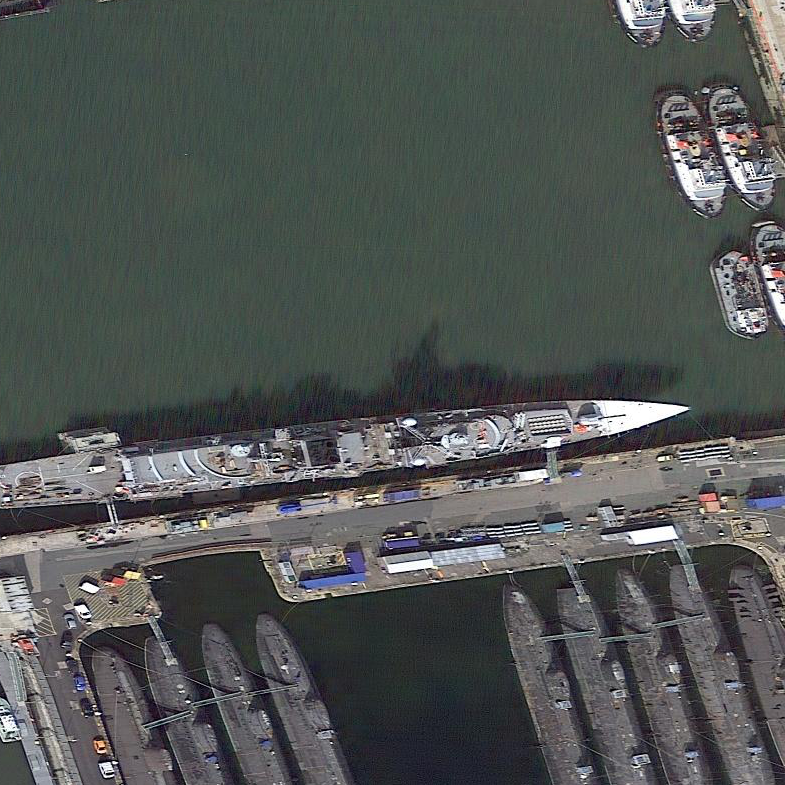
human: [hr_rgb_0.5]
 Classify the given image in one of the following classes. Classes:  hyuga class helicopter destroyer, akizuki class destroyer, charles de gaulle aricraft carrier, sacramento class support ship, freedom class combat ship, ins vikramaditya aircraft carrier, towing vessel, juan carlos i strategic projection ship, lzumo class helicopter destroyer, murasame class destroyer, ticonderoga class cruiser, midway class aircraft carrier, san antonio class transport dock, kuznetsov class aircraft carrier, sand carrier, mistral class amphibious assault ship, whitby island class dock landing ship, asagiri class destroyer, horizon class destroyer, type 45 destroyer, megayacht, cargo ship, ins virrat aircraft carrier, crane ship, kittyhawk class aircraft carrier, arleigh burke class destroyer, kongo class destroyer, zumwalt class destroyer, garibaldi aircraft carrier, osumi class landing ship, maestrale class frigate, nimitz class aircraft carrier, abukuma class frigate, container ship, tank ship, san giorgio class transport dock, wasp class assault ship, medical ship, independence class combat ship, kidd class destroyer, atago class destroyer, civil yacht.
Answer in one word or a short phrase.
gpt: Type 45 destroyer